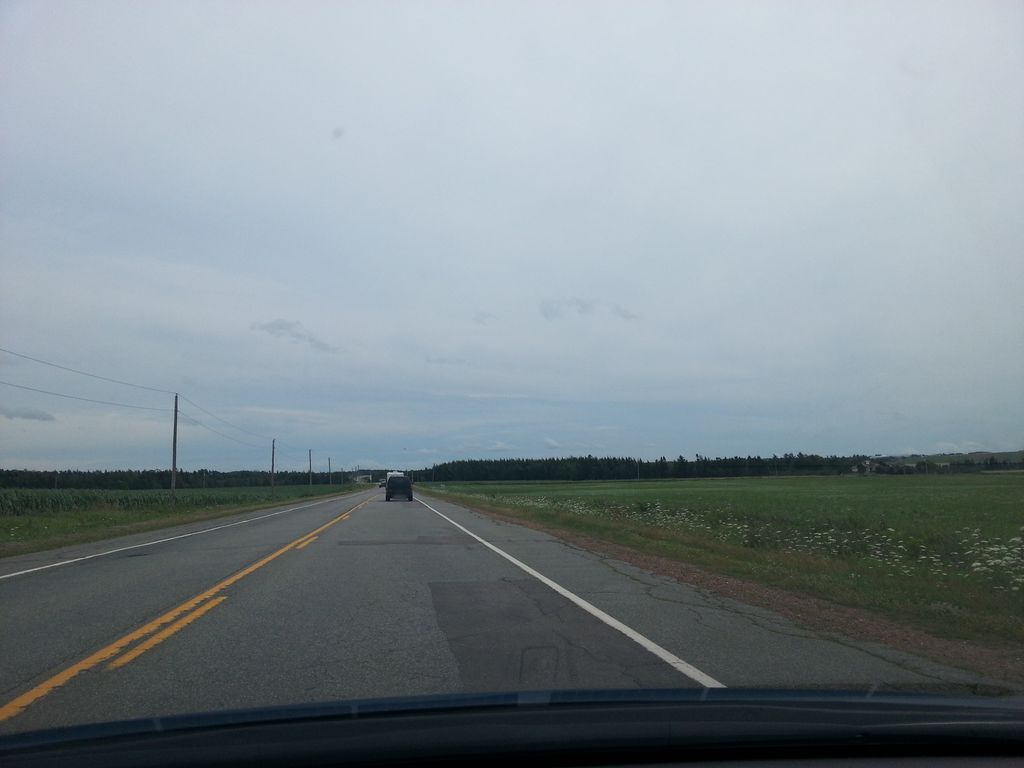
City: charlottetown